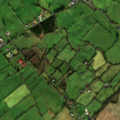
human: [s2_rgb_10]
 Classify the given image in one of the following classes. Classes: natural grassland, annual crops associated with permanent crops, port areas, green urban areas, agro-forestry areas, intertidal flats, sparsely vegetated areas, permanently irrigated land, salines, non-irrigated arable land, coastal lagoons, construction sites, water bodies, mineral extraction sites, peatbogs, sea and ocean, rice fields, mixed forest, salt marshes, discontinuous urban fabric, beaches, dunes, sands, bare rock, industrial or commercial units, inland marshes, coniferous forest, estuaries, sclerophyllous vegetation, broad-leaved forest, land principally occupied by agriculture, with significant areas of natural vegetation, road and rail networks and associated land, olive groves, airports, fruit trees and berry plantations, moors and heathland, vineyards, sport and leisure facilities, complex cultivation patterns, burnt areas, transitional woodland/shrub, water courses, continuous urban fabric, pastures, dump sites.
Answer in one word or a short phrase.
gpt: non-irrigated arable land, pastures